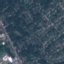
Label: Residential